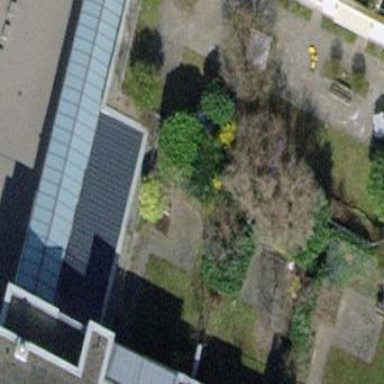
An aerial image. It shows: Building with flat grass-covered roof.